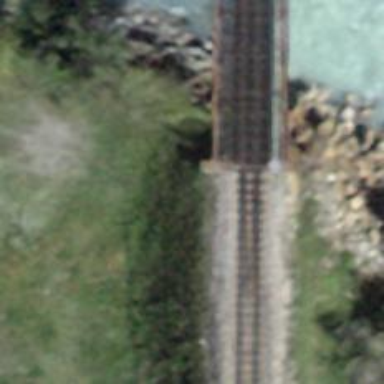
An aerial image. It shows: Narrow-gauge railway bridge with electrified contact lines and one track.